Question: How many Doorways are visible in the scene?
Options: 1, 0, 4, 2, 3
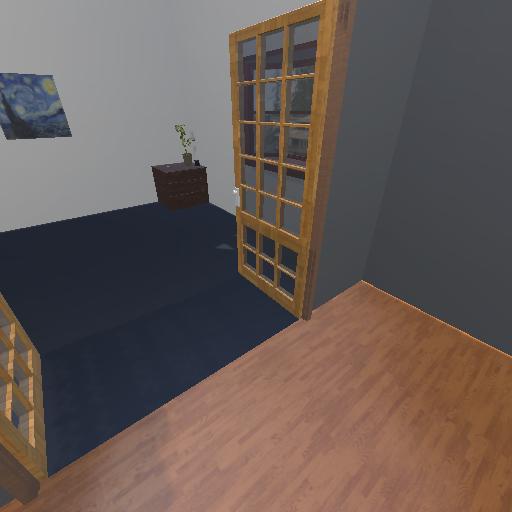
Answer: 1